Field crop: maize
Growth stage: 2
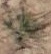
Species: salsola